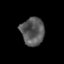
Tissue: prostate
Cell type: T cells
Senescence score: 0.2268
Nuclear area (px): 638
Mean DAPI intensity: 87.531